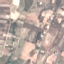
Land use / land cover class: PermanentCrop